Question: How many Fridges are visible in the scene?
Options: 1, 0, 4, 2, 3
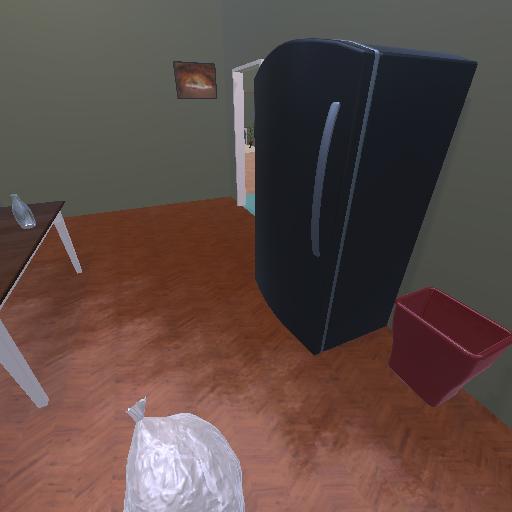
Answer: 1